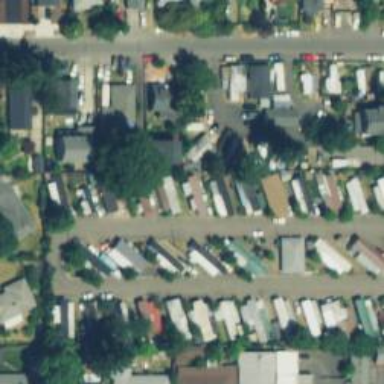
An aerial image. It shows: Residential area designated as trailer park.